Question: I am currently working on a ultrasonic testing related program. Referring to the image below:

I have the black box as a probe, with 2 black lines as the beam radiating outwards, hitting the bottom surface and reflecting to intersect (intersection marked by the black dots) with the boundaries of the triangle (outlined by the blue lines).
I understand that given all the parameters (such as the equations of every line and the beam angles), I could solve for the position of the black dots using simple trigonometry.
However, my question is that is there a better/advanced method of solving such an issue? (For example, using some form of Winding Number algorithm, similar to the point in polygon problem).
I am assuming that all parameters (angle of the beams, exact position and orientation of the probe and the triangle) are known.
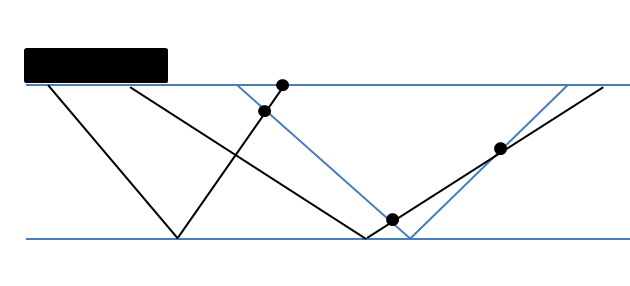
Answer: I don't think there's much out of the ordinary you can use here. The calculation of the intersection points is fairly straightforward.
With the x direction left to right, and y bottom to top, let's say that we the bottom horizontal line is at 'y1' and the top at 'y2', and we have two line segments, with x coordinates for the start/end points of the two segments as indicated:
'''
x4 x2
y2 -------------------
\ /
\ /
\/
/ / / / y1 -------------------
x1 x3
'''
The parameterized form of the two line segments is then:
'''
( x1 + t1 * (x2 - x1), y1 + t1 * (y2 - y1) )
( x3 + t2 * (x4 - x3), y1 + t2 * (y2 - y1) )
'''
The intersection point is calculated by finding the values of 't1' and 't2' where both points are the same. From setting the two y values equal, we can quickly see that 't1' and 't2' must be equal:
'''
y1 + t1 * (y2 - y1) = y1 + t2 * (y2 - y1)
t1 * (y2 - y1) = t2 * (y2 - y1)
t1 = t2
'''
Knowing this, we can substitute 't1' for 't2', set the x values to be equal, and solve the equation for 't1':
'''
x1 + t1 * (x2 - x1) = x3 + t1 * (x4 - x3)
t1 * ((x2 - x1) - (x4 - x3)) = x3 - x1
t1 = (x3 - x1) / ((x2 - x1) - (x4 - x3))
'''
Once you calculated 't1', you know that the segments intersect if its value is between 0.0 and 1.0. If it is, the intersection point '(xt, yt)' is obtained by substituting it into one of the segment equations. The whole thing then becomes (pseudo code):
'''
t1 = (x3 - x1) / ((x2 - x1) - (x4 - x3))
if t1 >= 0.0 and t1 <= 1.0
xi = x1 + t1 * (x2 - x1)
yi = y1 + t1 * (y2 - y1)
else
no intersection
'''
You could try to improve this. For example, you can decide that certain configurations do not intersect just based on comparing coordinates, without doing the full calculation. But since the calculation itself is so simple, it hardly seems worth it.